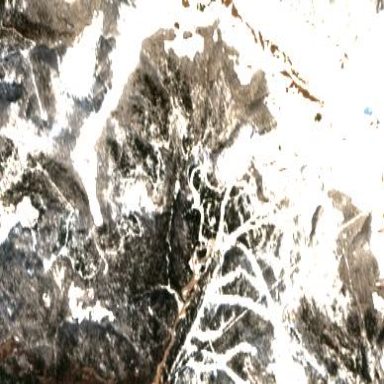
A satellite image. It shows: Area designated for winter sports.